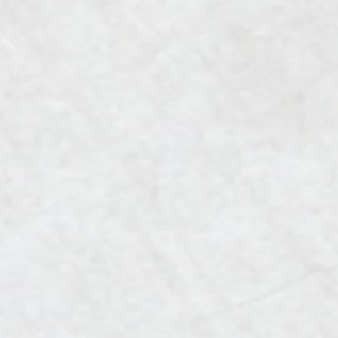
Label: other